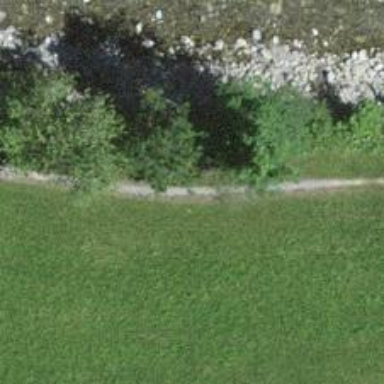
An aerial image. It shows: Gravel path.